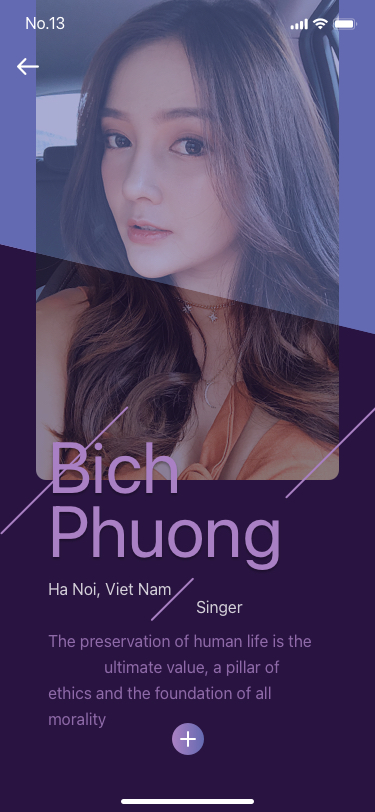
Text in this UI design:
Ha Noi, Viet Nam
Singer
The preservation of human life is the 		ultimate value, a pillar of ethics and the foundation of all morality
Bich
Phuong